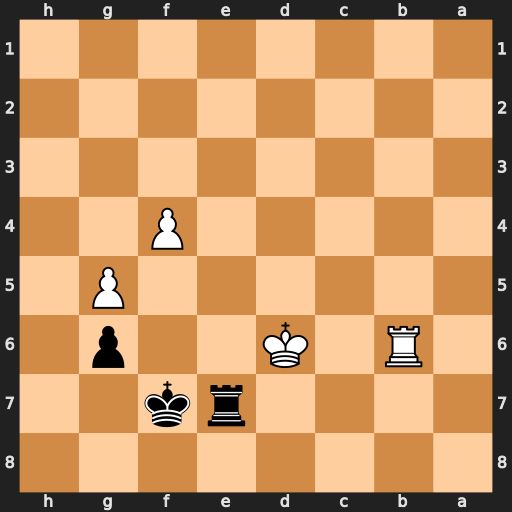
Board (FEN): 8/4rk2/1R1K2p1/6P1/5P2/8/8/8
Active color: b
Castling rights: -
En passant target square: -
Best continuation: Re6+ Kc5 Rxb6 Kxb6 Ke6 Kc6 Kf5 Kd5 Kxf4